Field crop: maize
Growth stage: 2
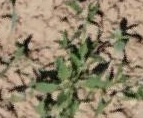
Species: atriplex